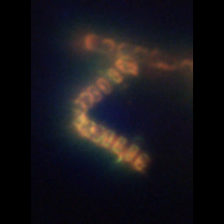
Taxon: Chaetoceros
Group: Diatoms